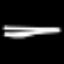
Label: line